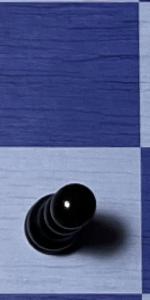
Label: Pawn_Black